RGB frame:
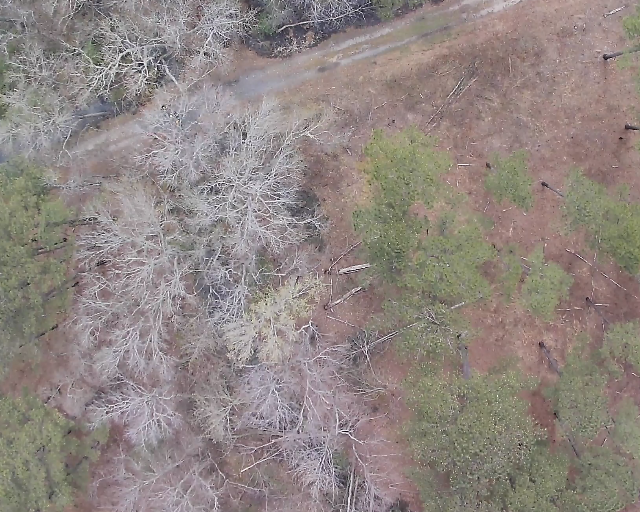
Thermal frame:
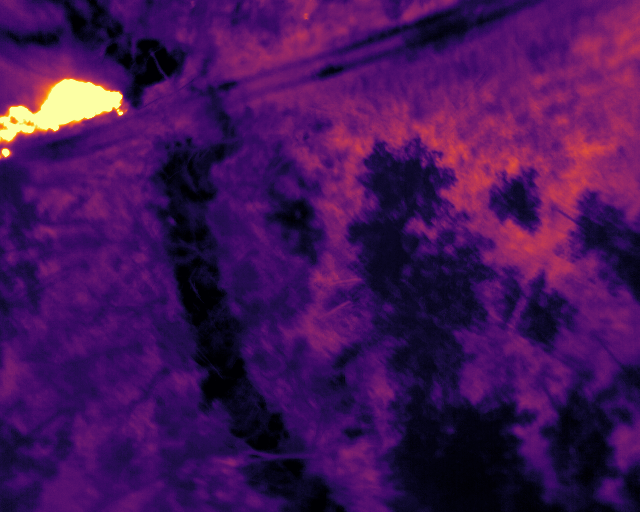
Captured: 2026-02-26 03:06:33
Pixels at or above 80 °C: 2013 (fraction of frame: 0.006143)